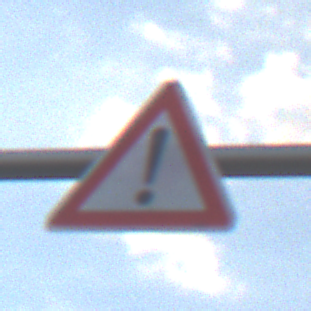
Verkehrszeichen: Gefahrenstelle
Umgebung: Outdoor, Nature
Tageszeit: SunriseSunset
Wetter: PartlyCloudy
Licht: Natural
Jahreszeit: NotSpecified
Kontrast: LowContrast